Aerial crown-view tile of a tropical tree (Barro Colorado Island, Panama), acquired 20250616:
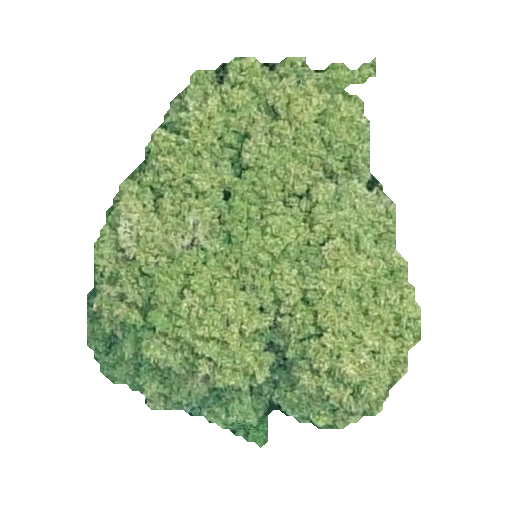
Species: Prioria copaifera
GBIF accepted scientific name: Prioria copaifera
Crown area: 137.173 m²